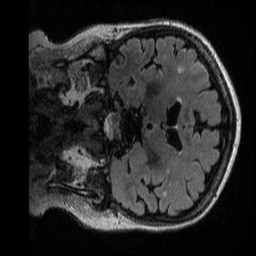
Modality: T2w
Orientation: coronal
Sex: female
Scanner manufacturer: ge
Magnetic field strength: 3 T
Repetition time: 6 s
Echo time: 0.1275 s